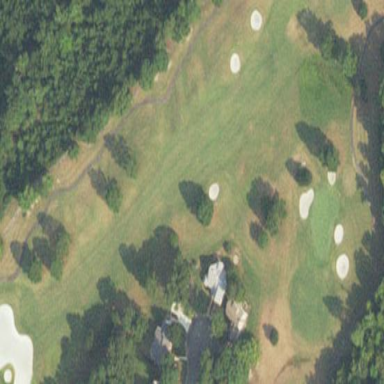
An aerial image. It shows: Area of rough grass used for golf.